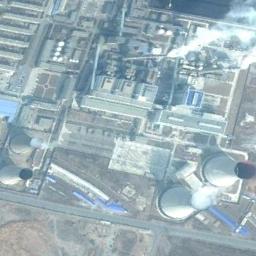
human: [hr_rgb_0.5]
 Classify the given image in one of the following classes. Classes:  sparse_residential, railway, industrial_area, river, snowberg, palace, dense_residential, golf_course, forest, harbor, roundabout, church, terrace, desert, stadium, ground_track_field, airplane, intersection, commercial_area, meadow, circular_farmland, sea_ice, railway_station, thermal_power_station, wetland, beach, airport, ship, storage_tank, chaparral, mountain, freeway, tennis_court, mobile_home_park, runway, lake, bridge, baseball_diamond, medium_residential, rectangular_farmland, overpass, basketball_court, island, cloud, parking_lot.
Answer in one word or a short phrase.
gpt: thermal_power_station